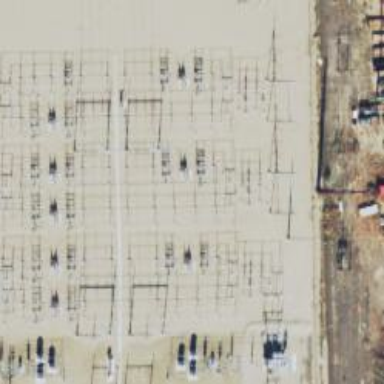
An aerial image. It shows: Switch for power supply.